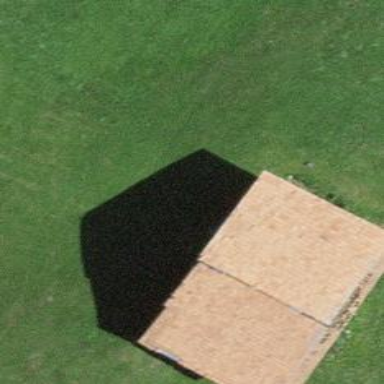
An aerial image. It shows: Rural barn.